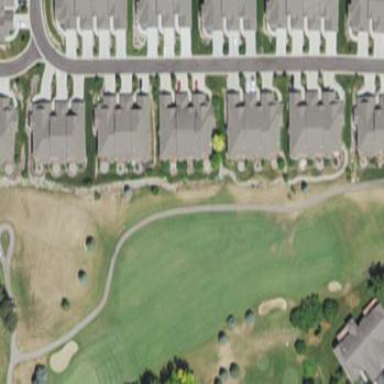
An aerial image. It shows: Golf fairway surrounded by grass.